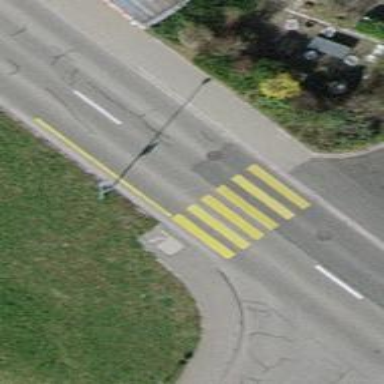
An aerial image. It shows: Marked road crossing.